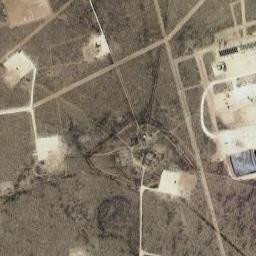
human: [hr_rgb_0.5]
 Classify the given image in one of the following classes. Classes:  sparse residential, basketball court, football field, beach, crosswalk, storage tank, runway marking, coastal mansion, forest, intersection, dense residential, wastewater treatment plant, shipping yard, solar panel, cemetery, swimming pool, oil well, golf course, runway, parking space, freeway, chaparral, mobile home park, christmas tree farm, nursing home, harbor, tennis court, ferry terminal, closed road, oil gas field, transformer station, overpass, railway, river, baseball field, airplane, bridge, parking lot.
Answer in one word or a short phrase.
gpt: oil gas field